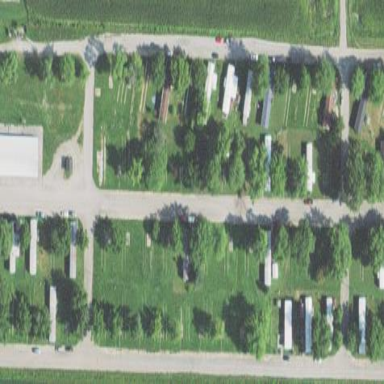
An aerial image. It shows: Trailer park.